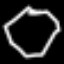
Label: octagon